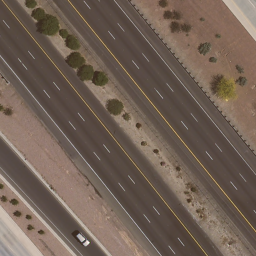
Label: freeway